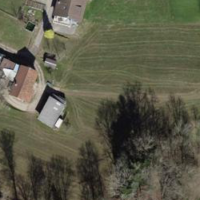
EUNIS habitat code: 24
Species observed at this site:
Geum rivale